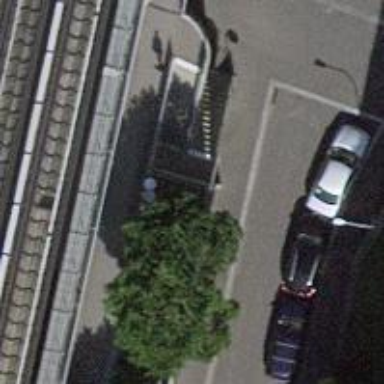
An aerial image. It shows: Concrete steps.